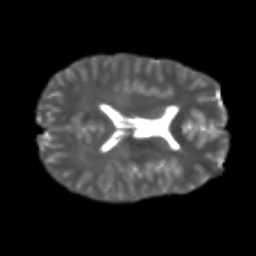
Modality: T2w
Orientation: axial
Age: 21
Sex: male
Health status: healthy
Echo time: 0.074 s